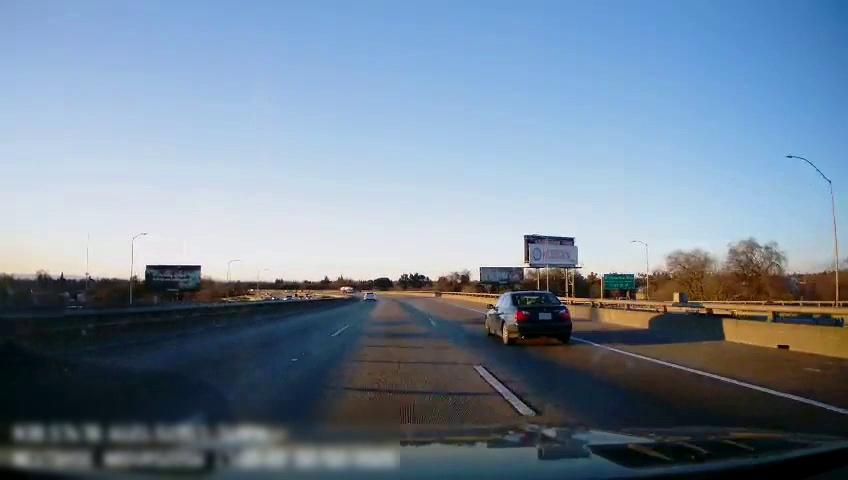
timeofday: Day
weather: Sunny
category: Drivable Space
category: Vehicles | Car
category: Vehicles | Car
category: Vehicles | Truck
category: Lanes | Current Lane
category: Lanes | Current Lane
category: Lanes | Alternate Lane
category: Traffic | Signs